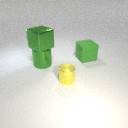
small yellow metal cylinder in front of large green metal cylinder